Aerial crown-view tile of a tropical tree (Barro Colorado Island, Panama), acquired 20241112:
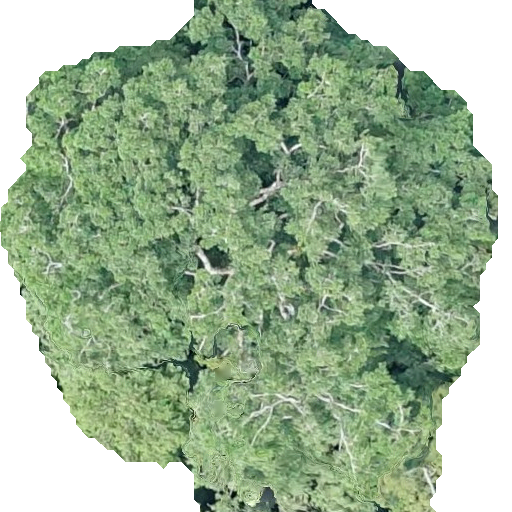
Species: Brosimum alicastrum
GBIF accepted scientific name: Brosimum alicastrum
Crown area: 308.992 m²